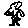
Label: triangle